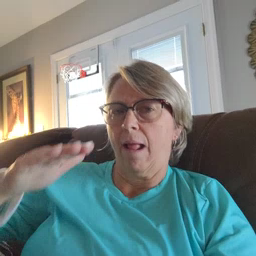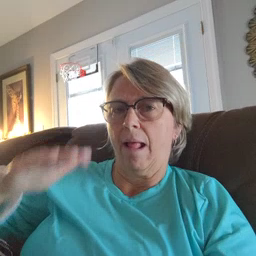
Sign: child